Question: I am new to Flask and I am trying to organize my code as a large application for deployment on Google App Engine. I am using <URL> to help organize my application into logical packages.
The application runs on the dev server just fine with one exception. When I set 'login: required' or 'login: admin' in my 'app.yaml' (see app.yaml below), the application appears to skip over the mock Google Login page and automatically signs in as 'test@example.com'.
Normally, I would expect to see the standard Google mock authentication form (below) when login:required or login: admin is set in the app.yaml. However, when I point the browser to the '/' or any other uri, I am directed right to the respective page without authenticating via this form.

I am not sure what I am missing/doing wrong. I am not getting any type of errors.
Below, I have included my application's structure and most of the pertinent code to see if anyone might be able to point out anything I am doing wrong here.
'''
/flask_app
/flask_app
/mod_one
/__init__.py
/forms.py
/views.py
/models.py
/mod_two
/__init__.py
/forms.py
/views.py
/models.py
/static
/css
...
/templates
/index.html
...
/__init__.py
/settings.py
/urls.py
/lib
/app.yaml
/appengine_config.py
/main.py
'''
app.yaml
'''
application: flask-app
version: 1
runtime: python27
api_version: 1
threadsafe: yes
default_expiration: "30d"
builtins:
- deferred: on
- admin_redirect: on
handlers:
- url: /css
static_dir: flask_app/static/css
- url: /admin/.*
script: main.app
login: admin
- url: /.*
script: main.app
login: required
'''
appengine_config.py
'''
import sys
import os.path
sys.path.insert(0, os.path.join(os.path.dirname(__file__), 'lib'))
'''
main.py
'''
from flask_app import app
app = app
'''
flask_app/.py
'''
import os
from flask import Flask
from flask_bootstrap import Bootstrap
from werkzeug.debug import DebuggedApplication
app = Flask(__name__)
if os.getenv('FLASK_CONF') == 'TEST':
app.config.from_object('flask_app.settings.Testing')
elif 'SERVER_SOFTWARE' in os.environ and os.environ['SERVER_SOFTWARE'].startswith('Dev'):
# Development settings
app.config.from_object('flask_app.settings.Development')
app.wsgi_app = DebuggedApplication(app.wsgi_app, evalex=True)
else:
app.config.from_object('flask_app.settings.Production')
# Instantiate Flask-Bootstrap.
Bootstrap(app)
import urls
'''
flask_app/urls.py
'''
from flask import render_template
from flask_app import app
@app.route('/')
def index():
params = {
'page_title': 'Home'
}
return render_template('index.html', **params)
@app.route('/contact')
def contact():
params = {
'page_title': 'Contact'
}
return render_template('contact.html', **params)
@app.route('/about')
def about():
params = {
'page_title': 'About'
}
return render_template('about.html', **params)
# Error handlers
# Handle 404 errors
@app.errorhandler(404)
def page_not_found(e):
return render_template('404.html'), 404
# Handle 500 errors
@app.errorhandler(500)
def server_error(e):
return render_template('500.html'), 500
# Register Flask Classy Classes
import mod_one.views as mod_one
import mod_two.views as mod_two
mod_one.OneView.register(app)
mod_two.TwoView.register(app)
'''
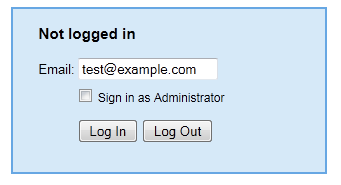
Answer: As @Greg pointed out in a comment to the question, I was already 'logged in' to the dev_appserver (which threw me off since I never saw the mock login page) so authentication was happening using the default 'test@example.com' user.
Once I went to '/_ah/login' I was able to access the mock login page and proceed as usual from there.